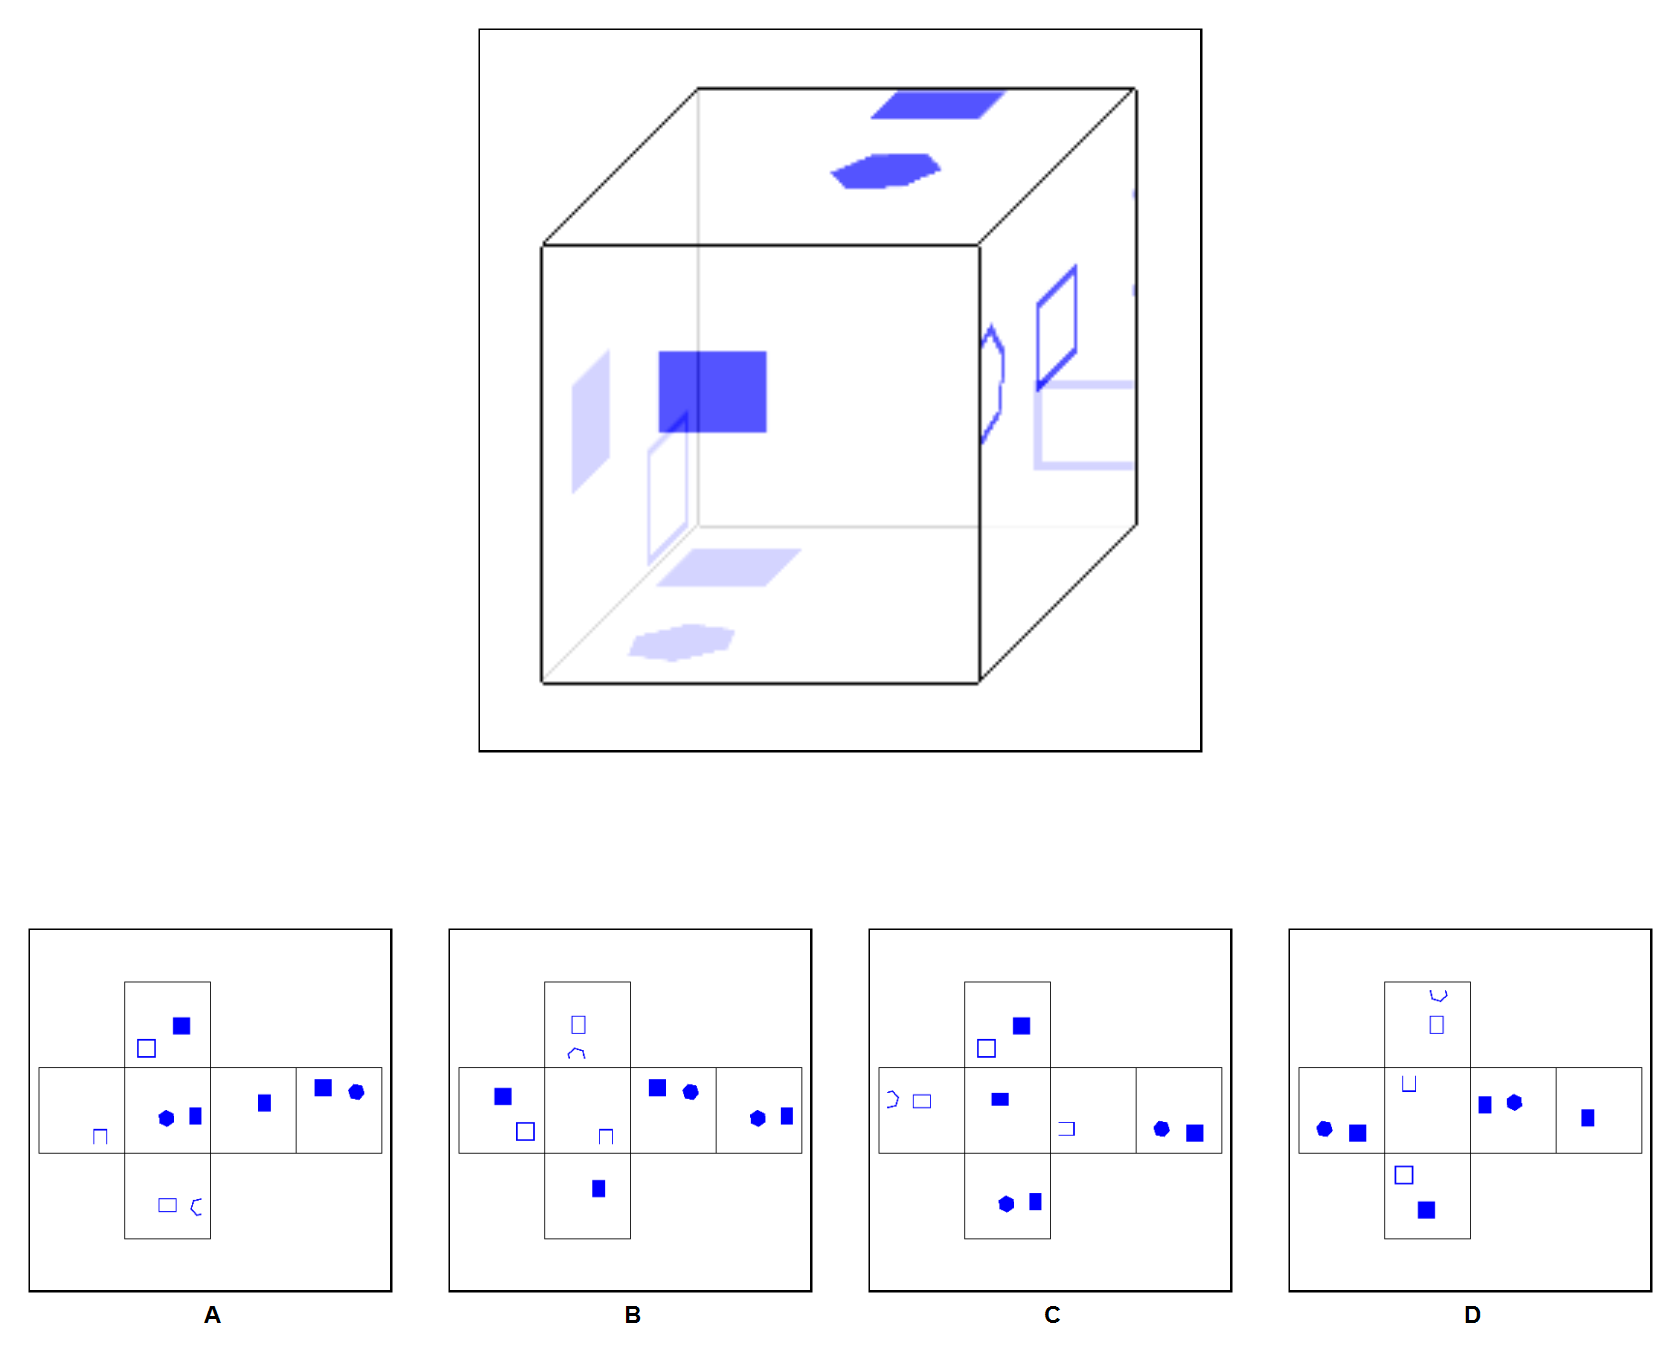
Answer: D